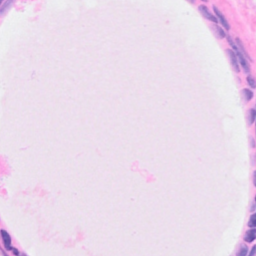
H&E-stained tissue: Breast